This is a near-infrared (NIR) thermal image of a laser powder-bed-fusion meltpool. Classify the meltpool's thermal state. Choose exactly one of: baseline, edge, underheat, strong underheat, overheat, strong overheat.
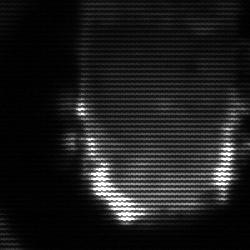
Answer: baseline